Field crop: maize
Growth stage: 1
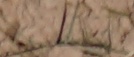
Species: lolium